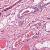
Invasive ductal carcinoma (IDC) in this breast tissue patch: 0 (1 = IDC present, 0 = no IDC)